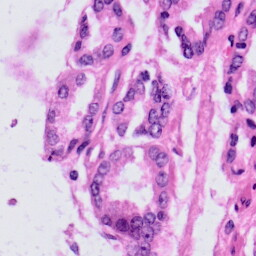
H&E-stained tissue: Prostate